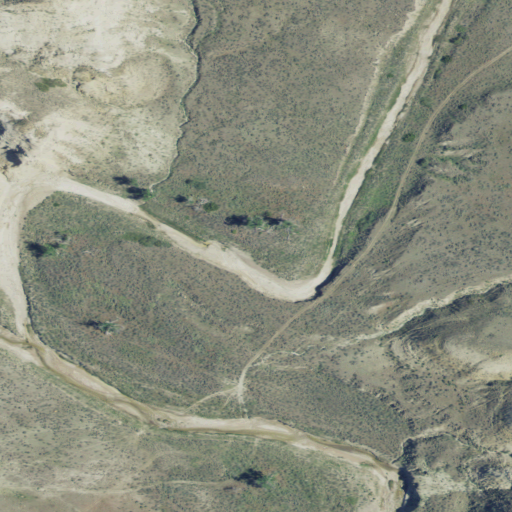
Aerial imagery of valley in Montana named Black Coulee containing shrub and grassland